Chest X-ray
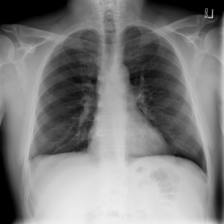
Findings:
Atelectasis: negative
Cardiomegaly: negative
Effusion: negative
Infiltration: negative
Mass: negative
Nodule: negative
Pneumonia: negative
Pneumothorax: negative
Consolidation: negative
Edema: negative
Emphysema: negative
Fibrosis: negative
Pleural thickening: negative
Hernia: negative